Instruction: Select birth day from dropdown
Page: traveler
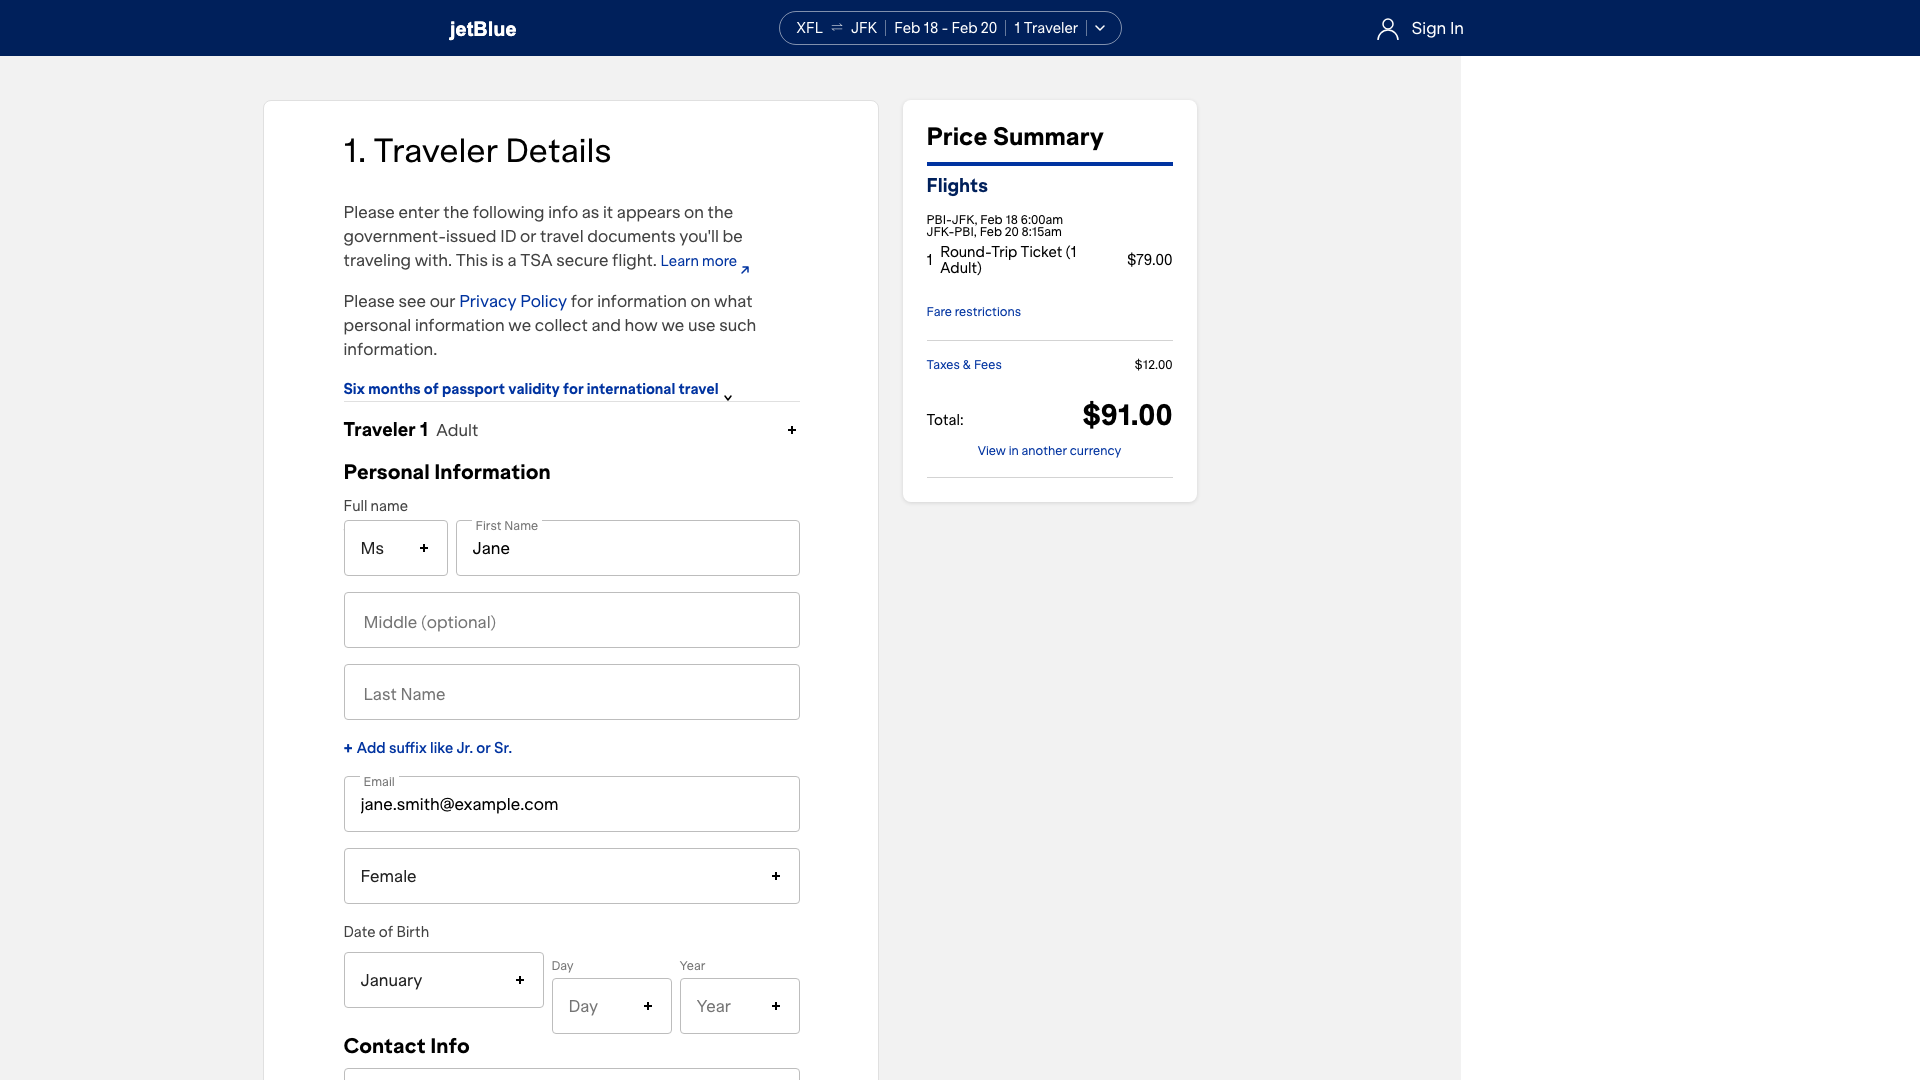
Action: click